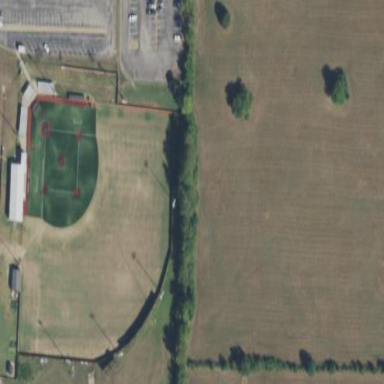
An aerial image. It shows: Baseball pitch for leisure and sports activities.